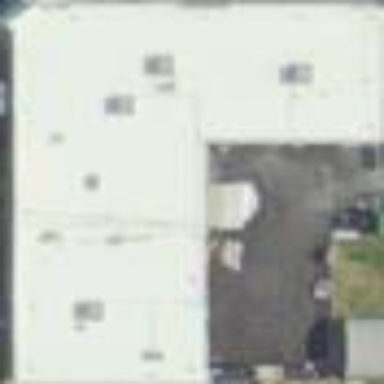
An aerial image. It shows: Building that is motorcycle shop.